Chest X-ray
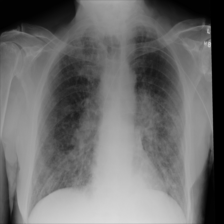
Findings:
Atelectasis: negative
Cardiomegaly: negative
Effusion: negative
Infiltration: negative
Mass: negative
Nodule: positive
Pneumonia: negative
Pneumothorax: negative
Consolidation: negative
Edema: negative
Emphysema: negative
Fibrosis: negative
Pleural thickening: negative
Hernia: negative